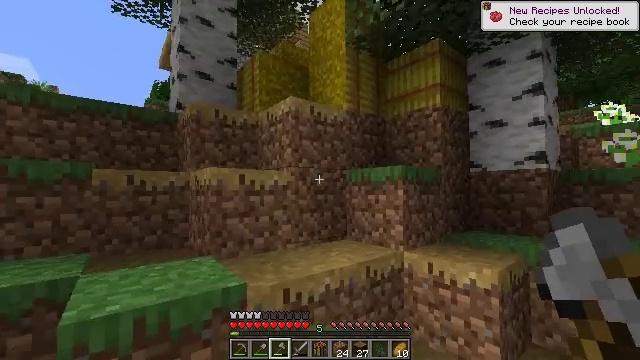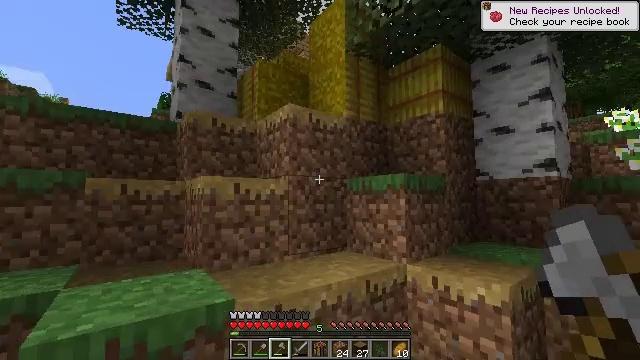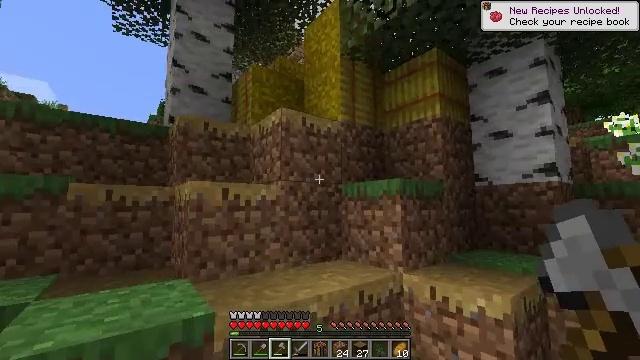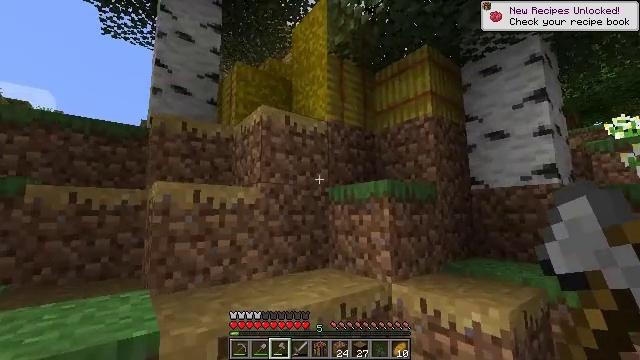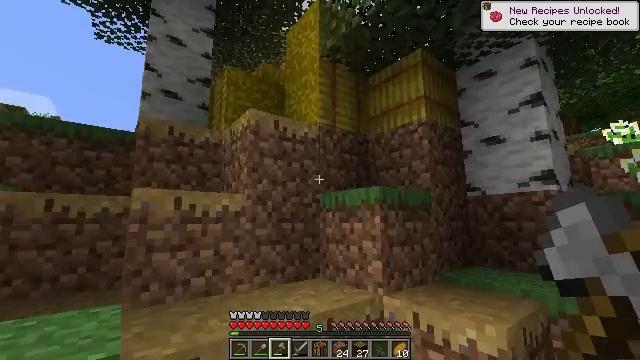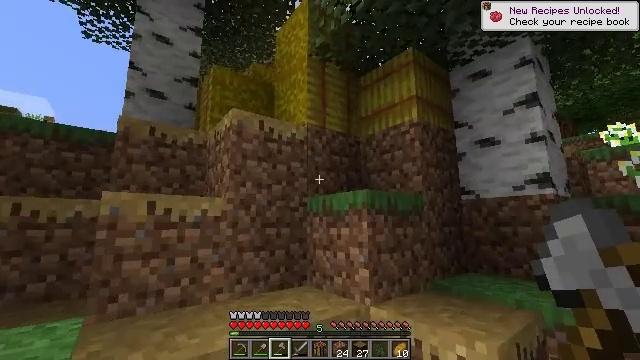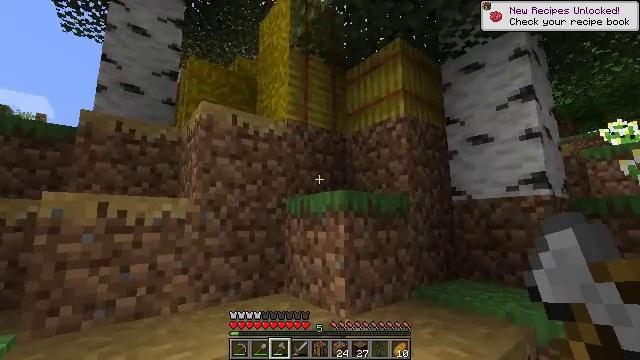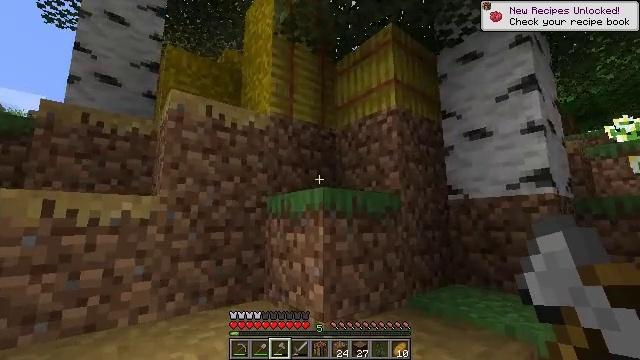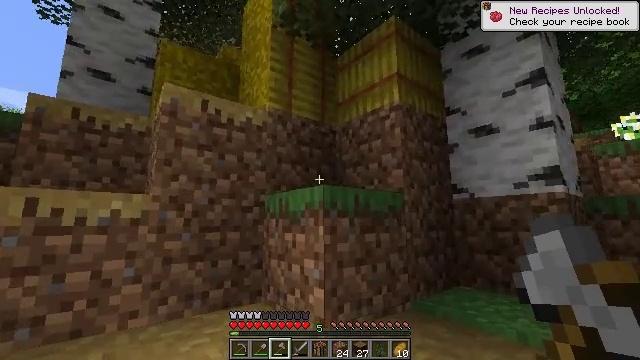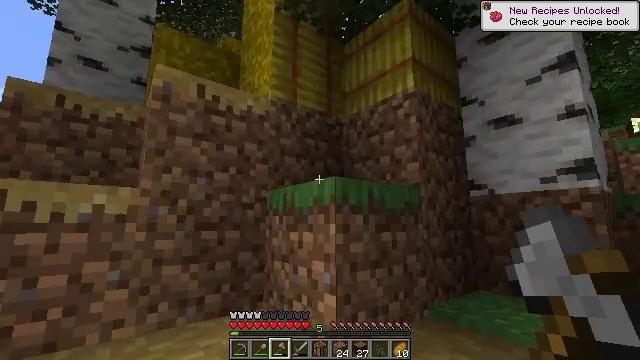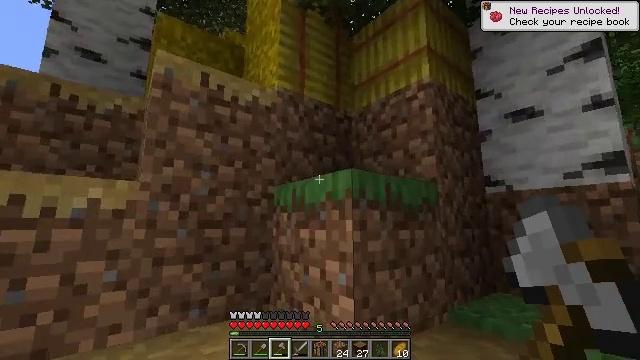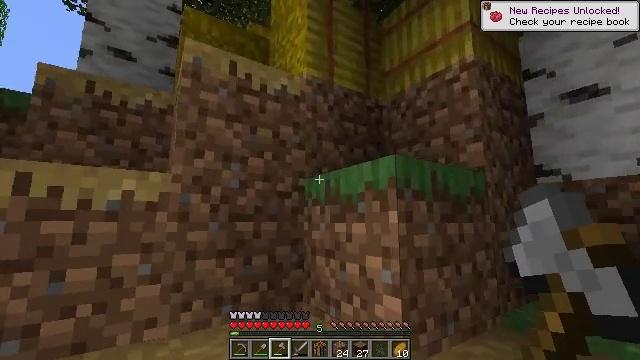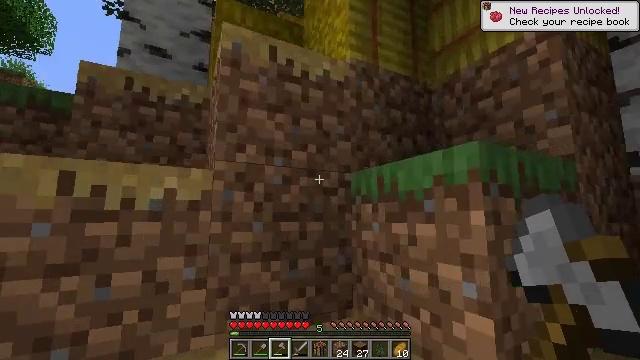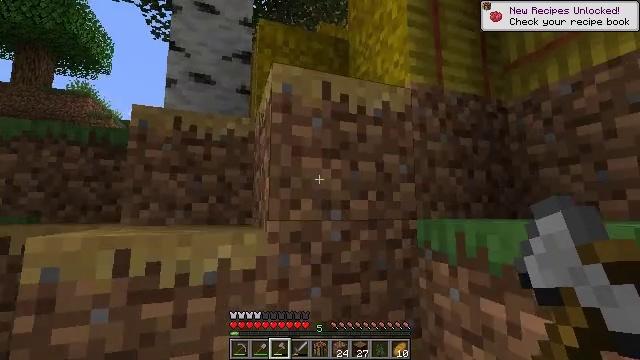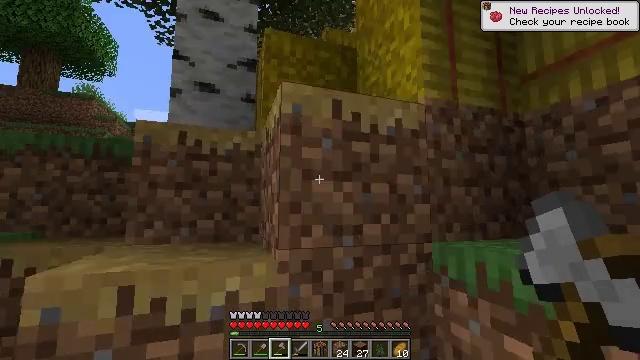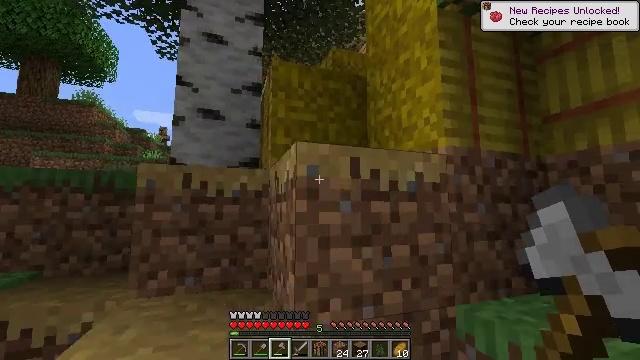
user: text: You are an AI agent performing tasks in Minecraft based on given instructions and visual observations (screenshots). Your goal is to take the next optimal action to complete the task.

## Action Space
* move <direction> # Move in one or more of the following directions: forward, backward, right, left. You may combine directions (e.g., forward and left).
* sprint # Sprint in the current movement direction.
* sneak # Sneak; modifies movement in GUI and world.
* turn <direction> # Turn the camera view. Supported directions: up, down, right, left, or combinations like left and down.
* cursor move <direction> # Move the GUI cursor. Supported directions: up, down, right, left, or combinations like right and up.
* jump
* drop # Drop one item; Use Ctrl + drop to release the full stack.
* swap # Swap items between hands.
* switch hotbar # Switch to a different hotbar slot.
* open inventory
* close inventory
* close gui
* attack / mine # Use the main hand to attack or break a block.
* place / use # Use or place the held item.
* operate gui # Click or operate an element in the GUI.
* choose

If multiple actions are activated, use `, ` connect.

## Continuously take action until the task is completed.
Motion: motion action
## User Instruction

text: Attack the hay block to get hay.
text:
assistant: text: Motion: move forward and move right, turn left and up
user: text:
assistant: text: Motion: move forward and move right, turn up
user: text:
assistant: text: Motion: move forward and move right, turn up
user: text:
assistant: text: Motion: move forward and move right, turn up
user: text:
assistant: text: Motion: move forward and move right
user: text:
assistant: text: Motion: move forward and move right
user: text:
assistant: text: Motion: move forward
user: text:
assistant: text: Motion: move forward and move left
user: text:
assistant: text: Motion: move forward and move left
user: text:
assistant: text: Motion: move forward and move left
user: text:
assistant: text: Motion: move forward and move left, turn left
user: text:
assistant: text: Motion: move forward and move left, turn left
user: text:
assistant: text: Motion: move forward and move left, turn left, jump
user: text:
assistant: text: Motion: move forward and move left, jump
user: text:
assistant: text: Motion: move forward and move left, jump
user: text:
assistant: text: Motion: move forward and move left, jump
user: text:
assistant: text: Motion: move forward and move left
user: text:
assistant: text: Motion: move forward and move left, turn right and down
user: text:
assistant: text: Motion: move forward and move left, turn right and down
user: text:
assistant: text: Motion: move forward and move left, turn right
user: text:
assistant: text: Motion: move forward and move left, turn right, jump
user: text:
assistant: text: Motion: move forward and move left, turn right, jump
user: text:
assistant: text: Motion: move forward and move left, turn right, jump
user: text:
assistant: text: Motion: move forward and move left, turn right and down, jump
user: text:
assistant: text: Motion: move forward and move left, turn right and down, jump
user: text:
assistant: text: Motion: move forward and move left, turn right and down
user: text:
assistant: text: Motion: move forward and move left, turn down
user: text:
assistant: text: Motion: move forward and move left, turn down
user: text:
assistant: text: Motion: move forward, turn down
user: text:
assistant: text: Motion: move forward